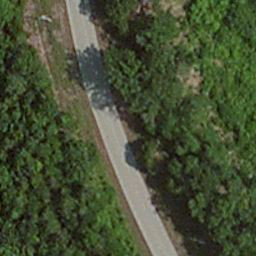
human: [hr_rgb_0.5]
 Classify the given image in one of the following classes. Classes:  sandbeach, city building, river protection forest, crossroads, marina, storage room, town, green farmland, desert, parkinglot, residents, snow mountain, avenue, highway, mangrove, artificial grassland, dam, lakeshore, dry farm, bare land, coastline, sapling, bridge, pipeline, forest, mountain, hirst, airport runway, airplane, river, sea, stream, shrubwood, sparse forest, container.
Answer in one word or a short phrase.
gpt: avenue